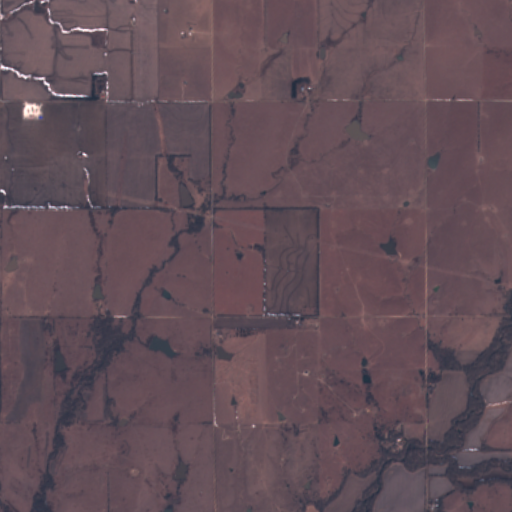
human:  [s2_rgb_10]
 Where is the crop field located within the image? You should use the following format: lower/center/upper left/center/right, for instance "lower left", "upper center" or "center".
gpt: The crop field is located in the lower right of the image.
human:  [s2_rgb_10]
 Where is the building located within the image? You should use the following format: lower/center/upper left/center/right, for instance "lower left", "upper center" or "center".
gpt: The building is located in the lower right of the image.
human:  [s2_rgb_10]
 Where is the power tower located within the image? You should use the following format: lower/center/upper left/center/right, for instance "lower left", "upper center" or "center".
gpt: There is no power tower in the image.